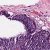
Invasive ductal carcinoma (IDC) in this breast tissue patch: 0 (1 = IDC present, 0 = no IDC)